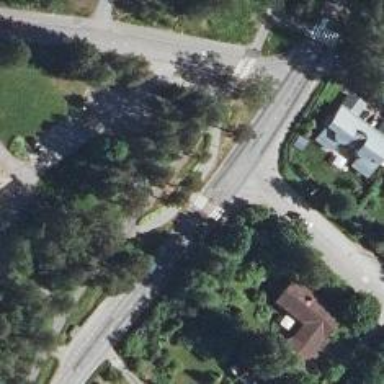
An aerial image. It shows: Footway.